Interaction volume radius: 5 \u00c5
Interaction volume height: 20 \u00c5
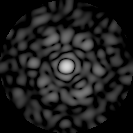
Disorder parameter: 0.8544